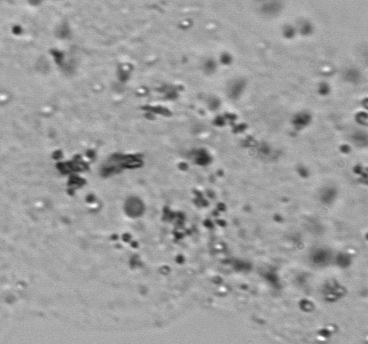
Label: Phaeocystis